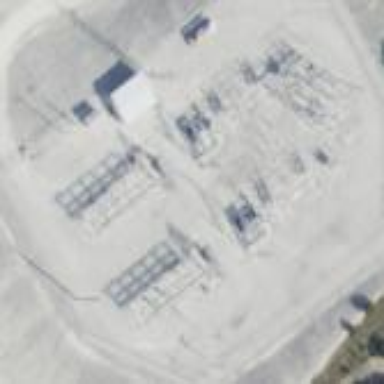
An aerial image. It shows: Outdoor distribution-level power substation enclosed by fence.